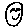
Label: smiley face